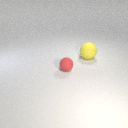
small red rubber sphere in front of large yellow rubber sphere